Interaction volume radius: 5 \u00c5
Interaction volume height: 20 \u00c5
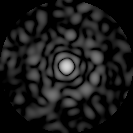
Disorder parameter: 0.8887